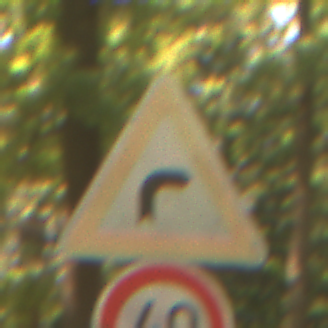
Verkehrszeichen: KurveRechts
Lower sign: Geschwindigkeit40
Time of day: Midday
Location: Outdoor (Nature)
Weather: PartlyCloudy
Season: NotSpecified
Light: Natural